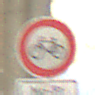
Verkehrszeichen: VerbotRadverkehr
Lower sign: ZeitangabenMitBeschraenkungAufWochentage2
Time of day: MorningAfternoon
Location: Roofed (Suburban)
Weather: PartlyCloudy
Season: Winter
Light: Natural